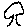
Label: tree